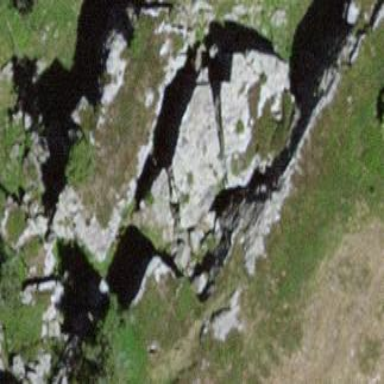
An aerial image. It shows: Landscape dominated by bare rock.